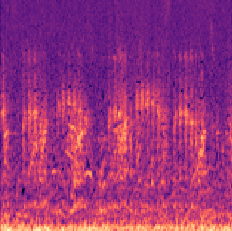
Sound class: Frog